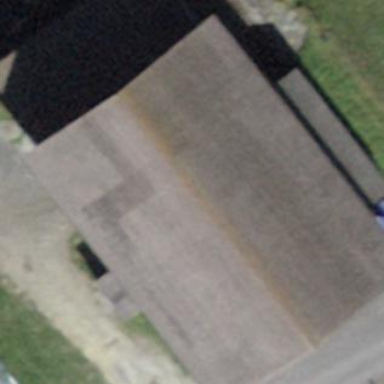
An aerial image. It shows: Farm auxiliary building with gabled roof.